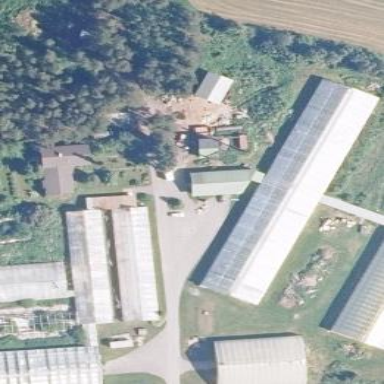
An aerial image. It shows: Area dedicated to greenhouse horticulture.